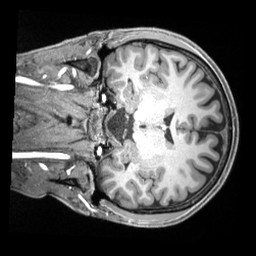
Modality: T1w
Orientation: coronal
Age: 24
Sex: male
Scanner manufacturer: siemens
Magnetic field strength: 3 T
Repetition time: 2.4 s
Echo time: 0.00226 s